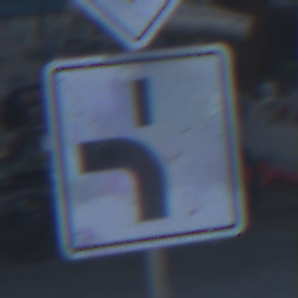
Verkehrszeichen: VerlaufVorfahrtsstrasse5
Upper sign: Vorfahrtsstrasse
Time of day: SunriseSunset
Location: Outdoor (Urban)
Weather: PartlyCloudy
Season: NotSpecified
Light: Natural